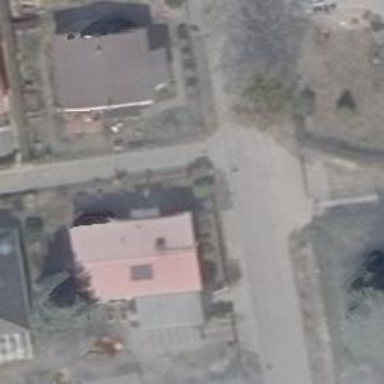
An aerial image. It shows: Residential road.